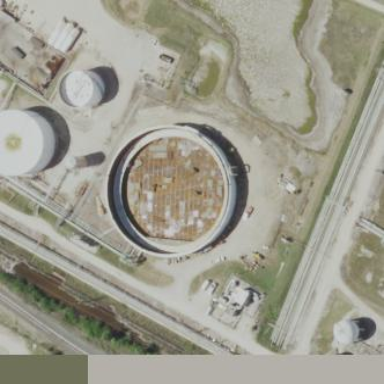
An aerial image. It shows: Storage tank which is man-made and housed in building.